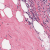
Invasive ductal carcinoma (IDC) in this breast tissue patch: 1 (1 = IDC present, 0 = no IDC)